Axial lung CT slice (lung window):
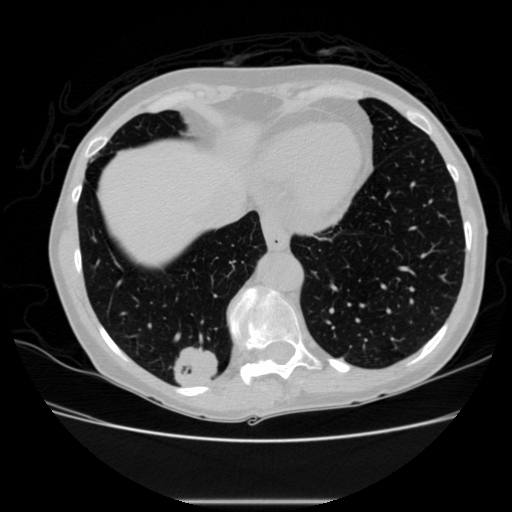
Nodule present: no